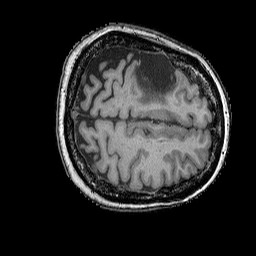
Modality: T1w
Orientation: axial
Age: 46
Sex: female
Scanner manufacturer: siemens
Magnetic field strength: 3 T
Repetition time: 2.25 s
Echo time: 0.00411 s